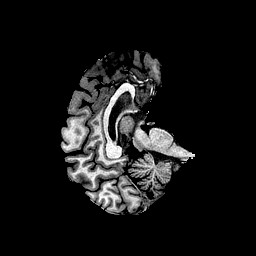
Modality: T1w
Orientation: axial
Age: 24
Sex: female
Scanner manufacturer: ge
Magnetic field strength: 3 T
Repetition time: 7.66 s
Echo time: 0.003476 s